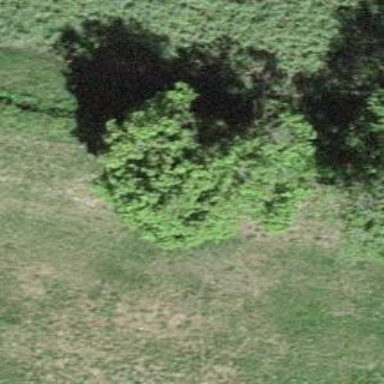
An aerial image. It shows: Deciduous broadleaved tree.